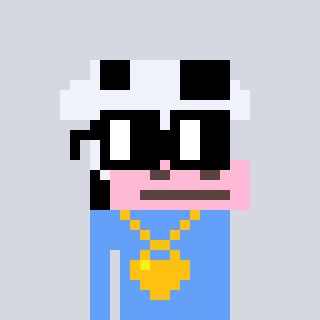
a pixel art character with square black glasses, a cow-shaped head and a blue-colored body on a cool background